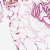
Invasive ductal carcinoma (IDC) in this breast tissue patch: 0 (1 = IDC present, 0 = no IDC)